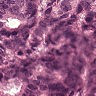
Metastatic tissue present: yes